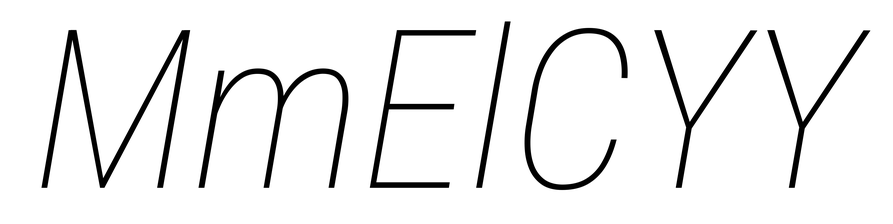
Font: Roboto-Italic_Condensed_Thin_Italic